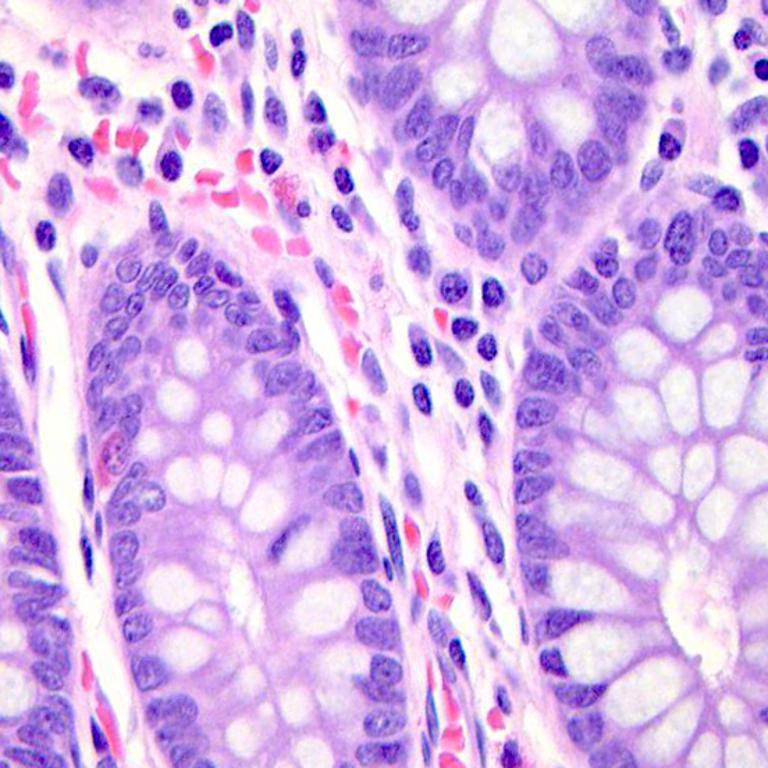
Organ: colon
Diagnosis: benign